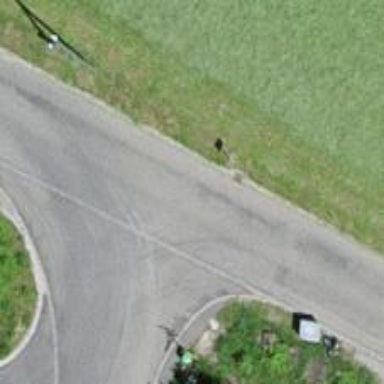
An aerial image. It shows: Smoothly paved residential road.